Question: I have a form that needs to be dynamic, allowing the user to add extra outcomes, w/ however many measures they need associated with it, as depicted here: <URL>
Here is a sketch of the naming scheme: <URL>

Below is the code in some form of working order:
<URL>
What I am having a problem with is making the name of the outcome and measure fields correct.
I need the first outcome textarea to be named: 'outcome[1]'. amd every extra outcome textarea should be 'outcome[2], outcome[3]' and so on.
As for the measure textareas, I need them be named like this: 'measure[1][0], measure[1][1], measure[1][2]' and so on.
The measure textarea's are named like that, because they will be ran thru a loop when inserted into the database, and the first index number will relate to the outcome.
So when the user adds more measure textareas, the index should increase, for example...
outcome[2], has measure textarea: 'measure[2][0], measure[2][1]', then when they click the plug sign, it will create a new measure textarea, named 'measure[2][2]'.
Same thing goes for when clicking the plus sign next to outcome, so the next outcome textarea name would be 'outcome[2]', click for another outcome it would be 'outcome[3]' and so on.
The code works, but I just need to have someone look at it and revise it so it has the name scheme I want.
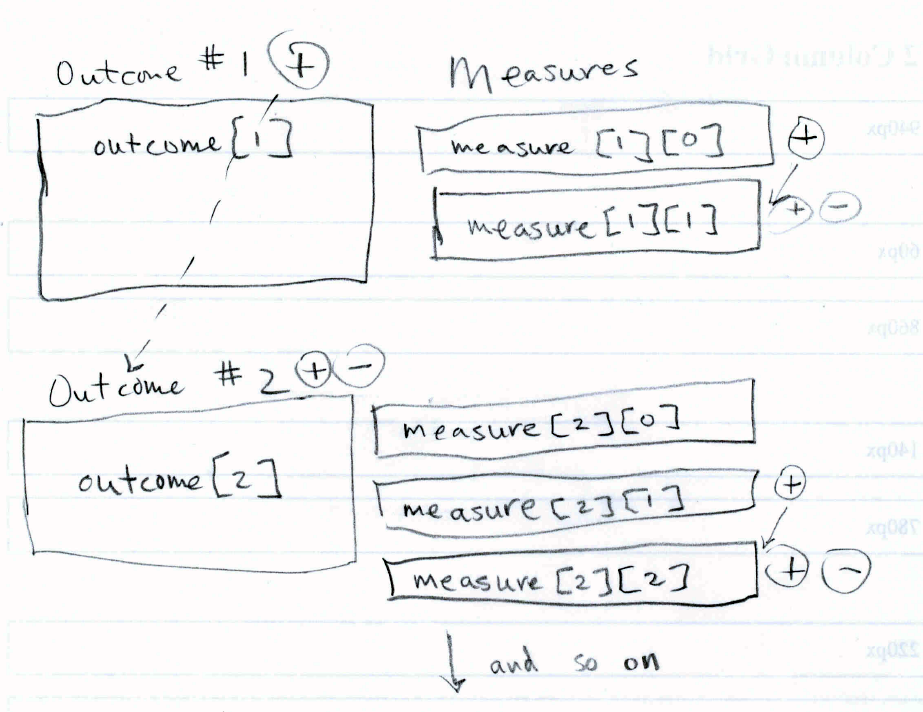
Answer: ok so I revised allot of code here is the <URL> by making the measures children of the outcome it will save you parsing in the php side of things.
I took out the names in the template portion to prevent them from posting.
I copy the measure form one that's already close by and clear the value since there is no need to renumber everything since it will already be named correctly.
I would also strongly suggest you take out the br span and strong tags those things should be handled with css or label would be a good idea
here is the html
'''
<form action="#" method="post">
<div class="outcomegroup" id="template">
<div class="col">
<strong>Outcome #<span class="onum">1</span></strong>
<img class="plus addoutcome" src="http://i54.tinypic.com/2zqzzo7.jpg" />
<img class="minus removeoutcome" src="http://i53.tinypic.com/29apc8i.jpg" />
<br />
<textarea class="outcome"></textarea>
</div>
<div class="col">
<div class="measure1">
<textarea></textarea>
</div>
<div class="measure">
<textarea></textarea>
<img class="plus addmeasure" src="http://i54.tinypic.com/2zqzzo7.jpg"/>
<img class="minus removemeasure" src="http://i53.tinypic.com/29apc8i.jpg"/>
</div>
</div>
</div>
<div id="outcome-measure-fields"></div>
<input type="submit" value="submit" />
</form>
'''
and the jquery here:
'''
function renumber() {
$('#outcome-measure-fields .outcomegroup').each(function(index, value) {
$(this).find('.outcome').attr('name', 'outcomes[' + index + '][outcome]');
$(this).find('.measure textarea').attr('name', 'outcomes[' + index + '][measure][]');
$(this).find('.measure1 textarea').attr('name', 'outcomes[' + index + '][measure][]');
$(this).find('.onum').text(index + 1);
});
}
$('.addmeasure').live('click', function() {
$(this).closest('.measure').clone().insertAfter($(this).closest('.measure')).val('').find('.minus').show();
});
$('.addoutcome').live('click', function() {
$('#template').clone().removeAttr('id').insertAfter($(this).closest('.outcomegroup')).find('.minus').show();
renumber();
});
$('.removeoutcome').live('click', function() {
$(this).closest('.outcomegroup').remove();
renumber()
});
$('.removemeasure').live('click', function() {
$(this).closest('.measure').remove();
});
$('#template').clone().appendTo($('#outcome-measure-fields')).removeAttr('id');
renumber()
'''
and of course your css
'''
.outcomegroup {
overflow: auto;
}
#template {
display: none;
}
.col {
float: left;
margin: 5px;
font-size: 20px;
font-weight: bold;
}
.plus, .minus {
width: 20px;
margin: 2px;
vertical-align: middle;
position: relative;
top: -3px;
}
.minus {
display: none;
}
'''
let me know how it goes